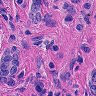
Metastatic tissue present: yes